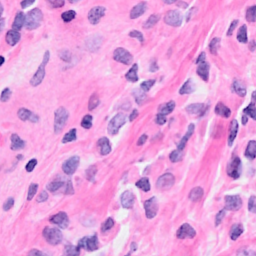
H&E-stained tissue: Breast